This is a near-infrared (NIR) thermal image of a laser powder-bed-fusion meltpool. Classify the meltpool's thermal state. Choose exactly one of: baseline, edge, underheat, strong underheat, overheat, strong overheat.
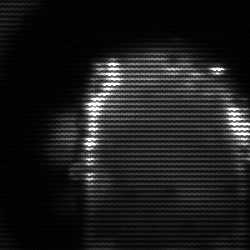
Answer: baseline